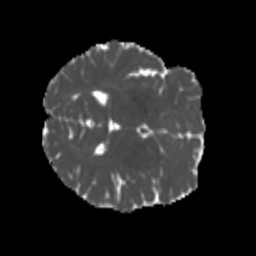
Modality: MD
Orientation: axial
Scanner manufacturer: siemens
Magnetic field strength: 3 T
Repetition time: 4 s
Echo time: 0.0594 s